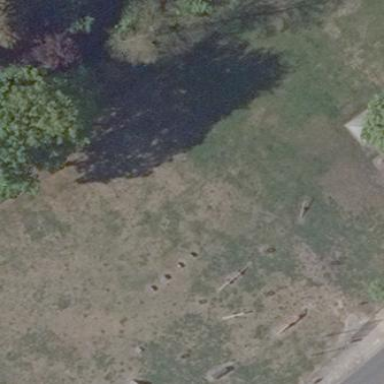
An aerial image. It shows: Dog park for leisure land.